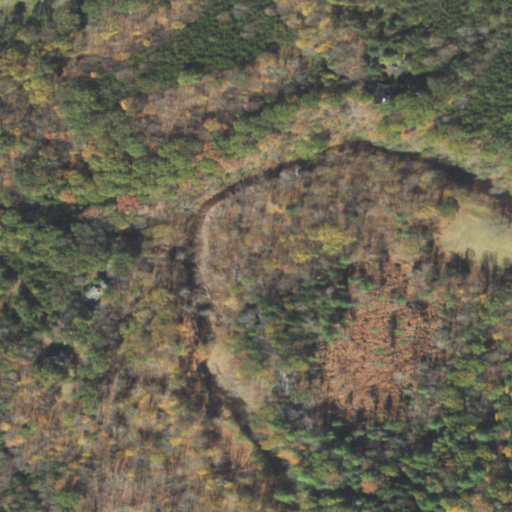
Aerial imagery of valley in Pennsylvania named Lily Valley containing deciduous forest, mixed forest, open development, and evergreen forest